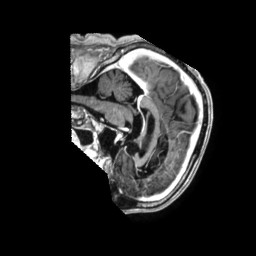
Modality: T1w
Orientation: sagittal
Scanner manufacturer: philips
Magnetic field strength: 1.5 T
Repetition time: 0.007174 s
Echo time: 0.003246 s